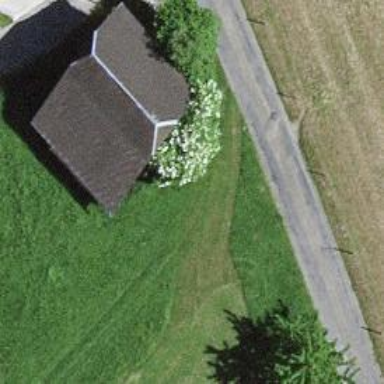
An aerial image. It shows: Barn.